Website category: phone
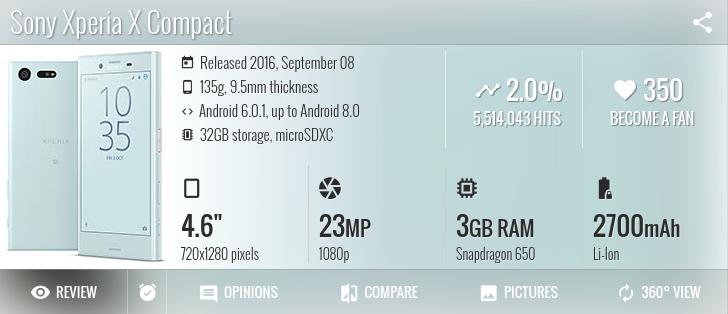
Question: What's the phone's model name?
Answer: Sony Xperia X Compact

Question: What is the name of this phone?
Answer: Sony Xperia X Compact

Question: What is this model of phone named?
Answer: Sony Xperia X Compact

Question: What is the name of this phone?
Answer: Sony Xperia X Compact

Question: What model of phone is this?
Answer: Sony Xperia X Compact

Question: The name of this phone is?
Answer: Sony Xperia X Compact

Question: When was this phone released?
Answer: Released 2016, September 08

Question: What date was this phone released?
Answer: Released 2016, September 08

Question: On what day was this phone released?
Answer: Released 2016, September 08

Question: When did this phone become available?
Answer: Released 2016, September 08

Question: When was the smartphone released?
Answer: Released 2016, September 08

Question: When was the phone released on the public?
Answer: Released 2016, September 08

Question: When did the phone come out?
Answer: Released 2016, September 08

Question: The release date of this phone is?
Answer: Released 2016, September 08

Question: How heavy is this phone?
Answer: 135g

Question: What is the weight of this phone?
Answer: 135g

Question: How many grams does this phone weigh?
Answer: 135g

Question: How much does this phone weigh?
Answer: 135g

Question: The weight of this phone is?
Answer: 135g

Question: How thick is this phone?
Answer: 9.5mm thickness

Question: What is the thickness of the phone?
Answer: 9.5mm thickness

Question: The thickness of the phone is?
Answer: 9.5mm thickness

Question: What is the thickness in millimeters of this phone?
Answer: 9.5mm thickness

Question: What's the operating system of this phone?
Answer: Android 6.0.1, up to Android 8.0

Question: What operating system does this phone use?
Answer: Android 6.0.1, up to Android 8.0

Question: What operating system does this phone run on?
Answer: Android 6.0.1, up to Android 8.0

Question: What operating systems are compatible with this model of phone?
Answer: Android 6.0.1, up to Android 8.0

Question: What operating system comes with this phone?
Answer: Android 6.0.1, up to Android 8.0

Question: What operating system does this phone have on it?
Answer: Android 6.0.1, up to Android 8.0

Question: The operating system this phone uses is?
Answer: Android 6.0.1, up to Android 8.0

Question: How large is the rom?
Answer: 32GB storage

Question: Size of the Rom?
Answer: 32GB storage

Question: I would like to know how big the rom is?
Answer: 32GB storage

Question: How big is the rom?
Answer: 32GB storage

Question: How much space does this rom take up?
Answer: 32GB storage

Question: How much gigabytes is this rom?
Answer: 32GB storage

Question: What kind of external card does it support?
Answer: microSDXC

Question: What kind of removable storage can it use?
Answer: microSDXC

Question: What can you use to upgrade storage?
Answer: microSDXC

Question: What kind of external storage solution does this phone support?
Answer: microSDXC

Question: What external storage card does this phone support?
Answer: microSDXC

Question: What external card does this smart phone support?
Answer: microSDXC

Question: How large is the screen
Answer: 4.6"

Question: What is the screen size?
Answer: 4.6"

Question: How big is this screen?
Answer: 4.6"

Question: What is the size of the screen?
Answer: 4.6"

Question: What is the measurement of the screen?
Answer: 4.6"

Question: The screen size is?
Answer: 4.6"

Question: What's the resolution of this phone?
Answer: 720x1280 pixels

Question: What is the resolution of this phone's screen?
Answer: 720x1280 pixels

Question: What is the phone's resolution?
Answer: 720x1280 pixels

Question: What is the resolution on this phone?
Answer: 720x1280 pixels

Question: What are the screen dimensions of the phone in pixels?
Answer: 720x1280 pixels

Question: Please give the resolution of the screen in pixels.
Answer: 720x1280 pixels

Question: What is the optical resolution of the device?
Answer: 720x1280 pixels

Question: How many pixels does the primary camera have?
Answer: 23 MP

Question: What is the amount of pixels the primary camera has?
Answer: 23 MP

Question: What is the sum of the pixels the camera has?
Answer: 23 MP

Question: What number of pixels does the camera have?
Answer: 23 MP

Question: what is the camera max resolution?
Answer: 23 MP

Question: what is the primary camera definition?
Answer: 23 MP

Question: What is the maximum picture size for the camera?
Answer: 23 MP

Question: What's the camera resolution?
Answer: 1080p

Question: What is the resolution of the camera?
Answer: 1080p